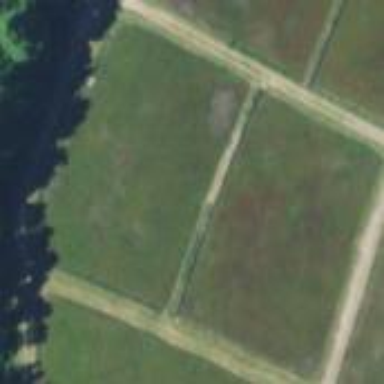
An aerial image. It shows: Farmland with cranberries as the crop.